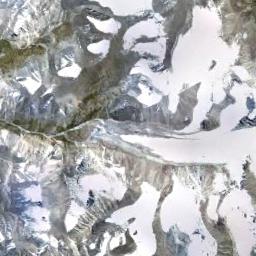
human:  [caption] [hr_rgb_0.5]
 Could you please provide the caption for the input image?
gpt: The snowberg has some valley glaciers but some ridges are not covered by glaciers .

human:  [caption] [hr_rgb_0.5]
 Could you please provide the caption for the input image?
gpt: The snow berg is consist of bare land and white snow .

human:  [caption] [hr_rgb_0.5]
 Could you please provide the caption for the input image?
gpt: A snow-covered mountain covered in large areas .

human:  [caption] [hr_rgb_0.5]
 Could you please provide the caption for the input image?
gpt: The ground on the snowberg is uneven .

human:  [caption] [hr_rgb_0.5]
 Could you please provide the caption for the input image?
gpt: There are much snow on the snowberg .